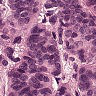
Metastatic tissue present: yes